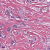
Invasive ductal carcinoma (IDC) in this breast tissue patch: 1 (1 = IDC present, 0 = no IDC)